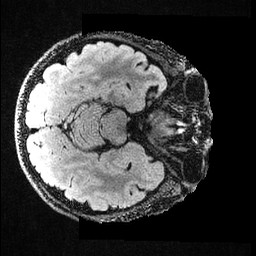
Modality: FLAIR
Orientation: axial
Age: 32
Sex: male
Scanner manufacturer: ge
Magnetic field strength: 3 T
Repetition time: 4.802 s
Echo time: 0.1169 s